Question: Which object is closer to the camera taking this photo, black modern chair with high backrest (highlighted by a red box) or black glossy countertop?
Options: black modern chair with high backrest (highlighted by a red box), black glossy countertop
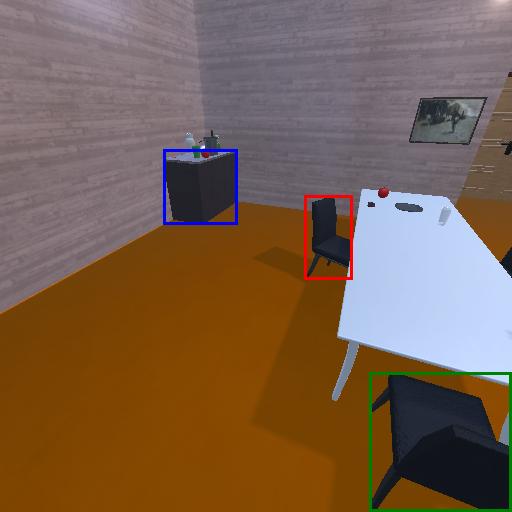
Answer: black modern chair with high backrest (highlighted by a red box)